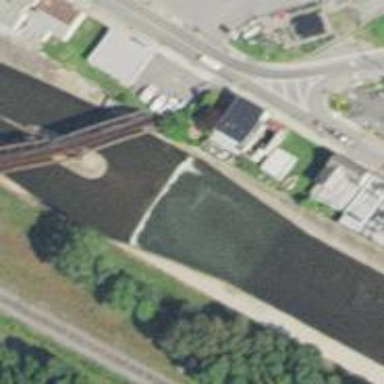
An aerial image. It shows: Weir in waterway.